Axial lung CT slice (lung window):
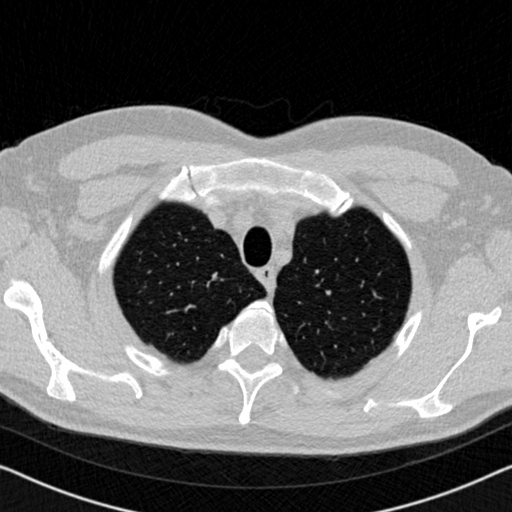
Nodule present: no